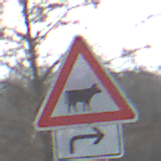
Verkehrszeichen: ViehtriebLinks
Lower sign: RichtungsangabeDurchPfeile5
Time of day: MorningAfternoon
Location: Outdoor (Nature)
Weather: PartlyCloudy
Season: NotSpecified
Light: Natural